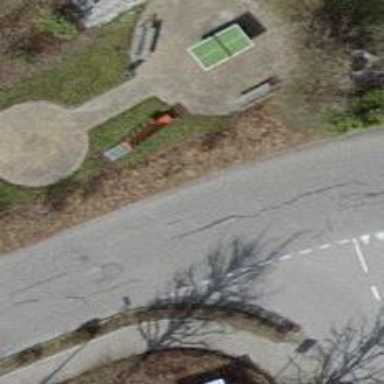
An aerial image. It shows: Playground area for leisure activities on the land.